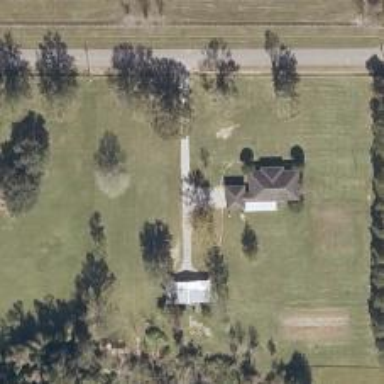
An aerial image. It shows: Driveway.